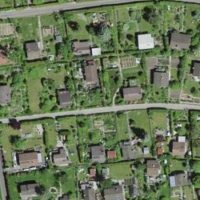
EUNIS habitat code: 53
Species observed at this site:
Cosmos bipinnatus
Tanacetum vulgare
Phytolacca americana